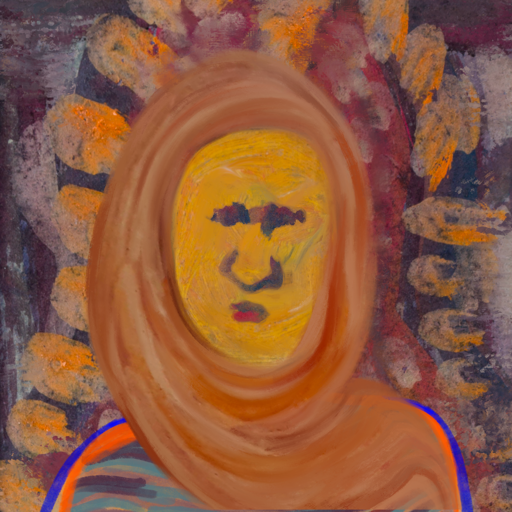
Background: Doll, Head And Neck Front: After_Raid, Face Front: In_The_Sun, Bust: Experience, Hair Front: Blank, Head Accessory: Pious_Lady_Scarf, Second Necklace: Blank, Necklace: Blank, Baby: Blank